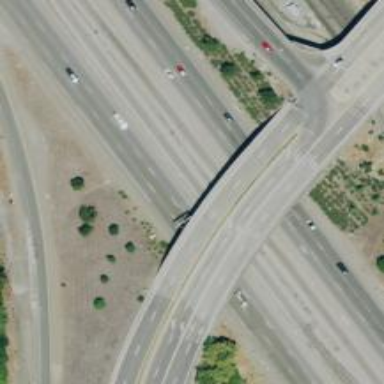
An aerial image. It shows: Bridge crossing over highway trunk expressway.